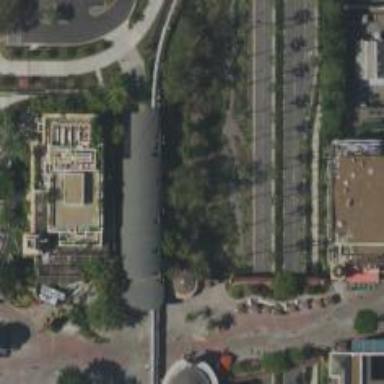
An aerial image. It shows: Monorail railway.